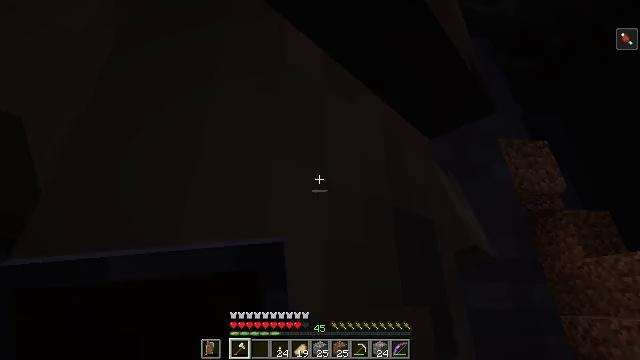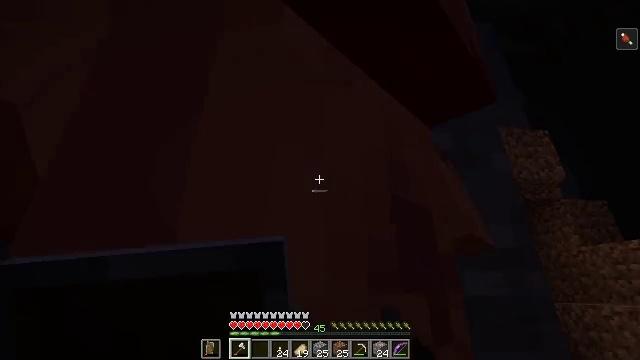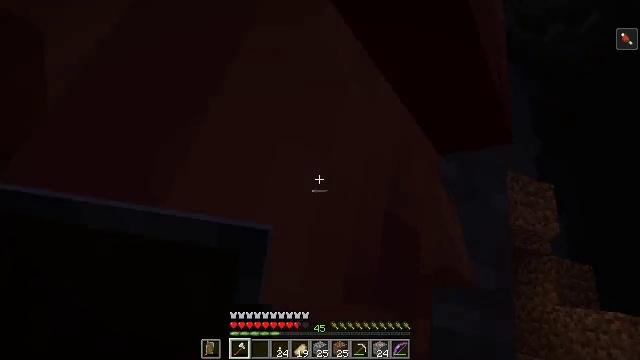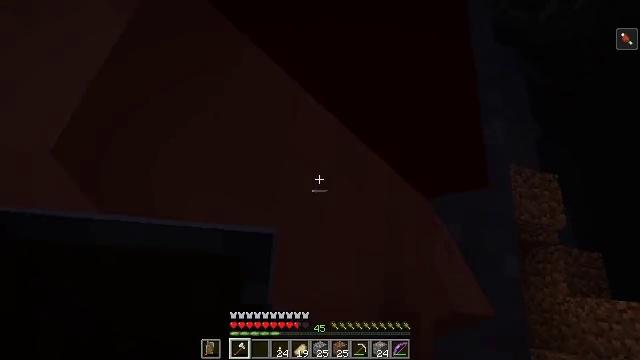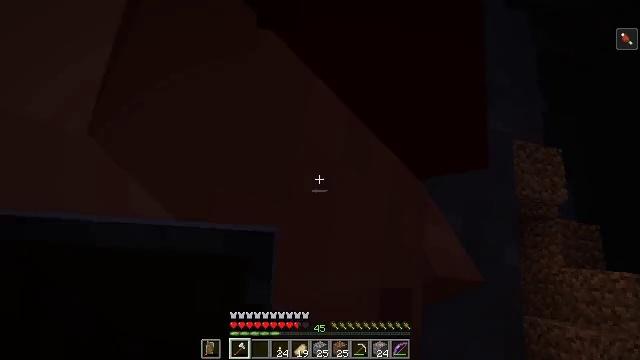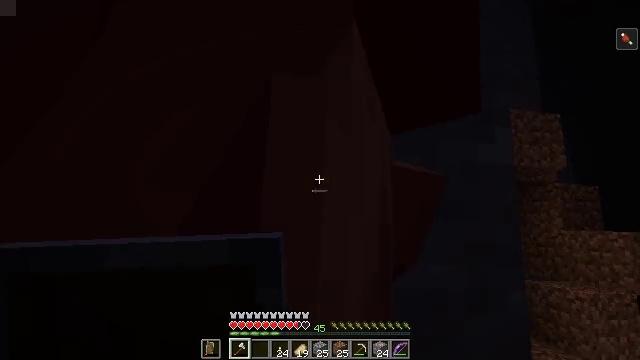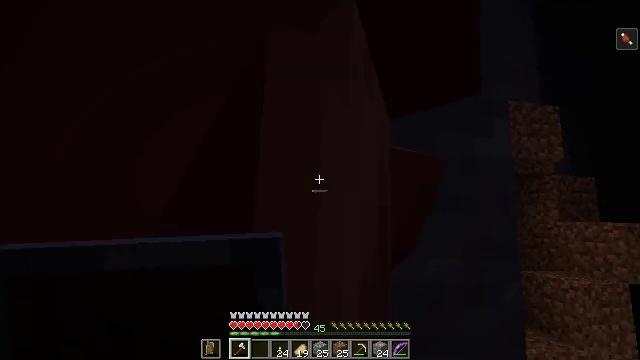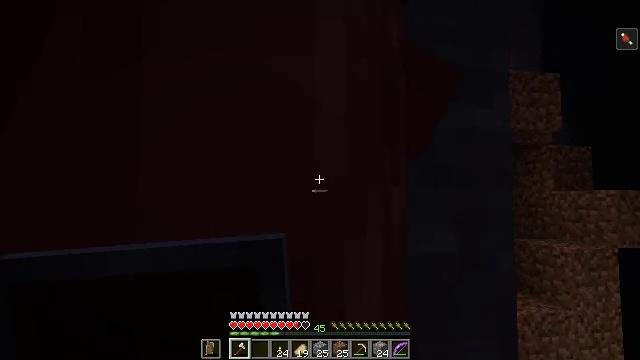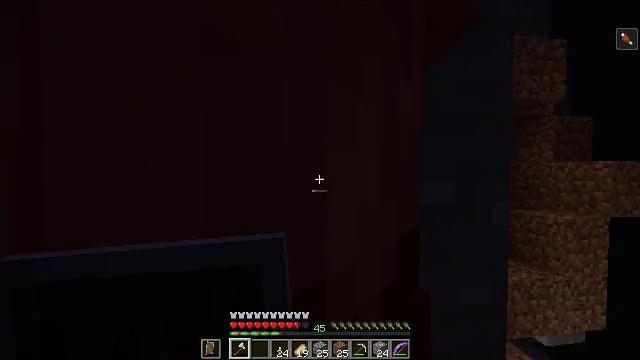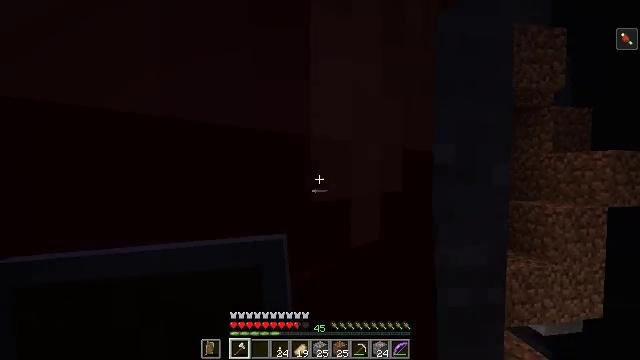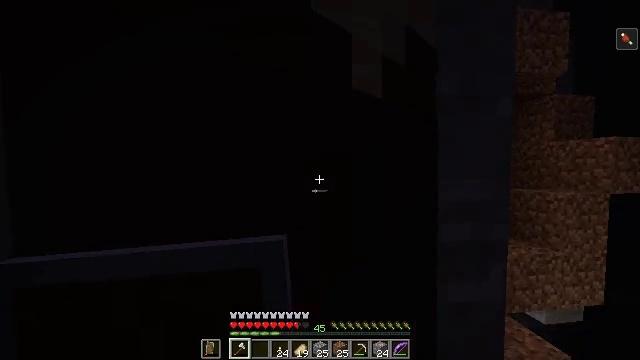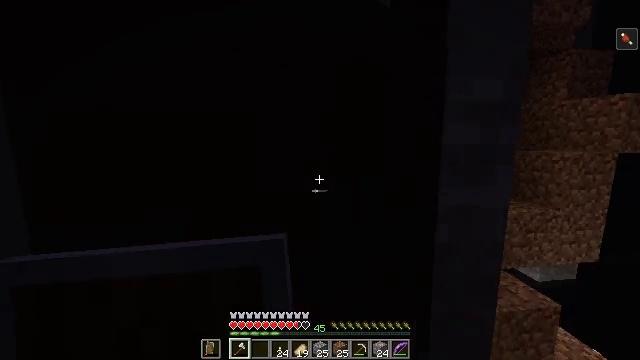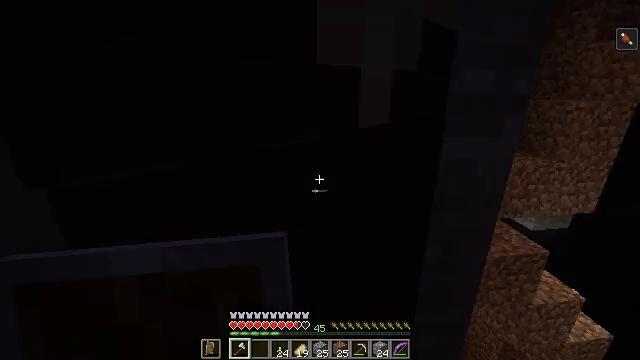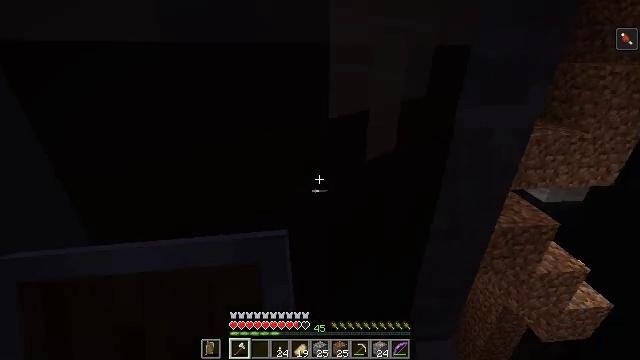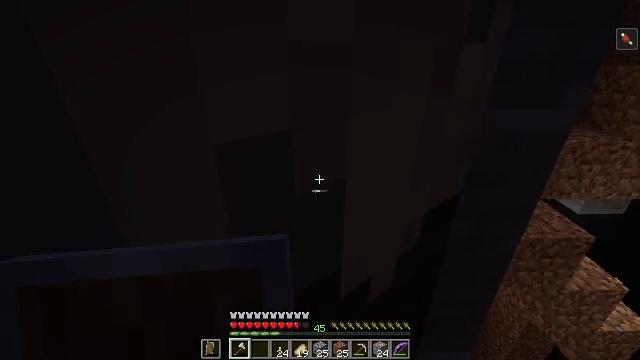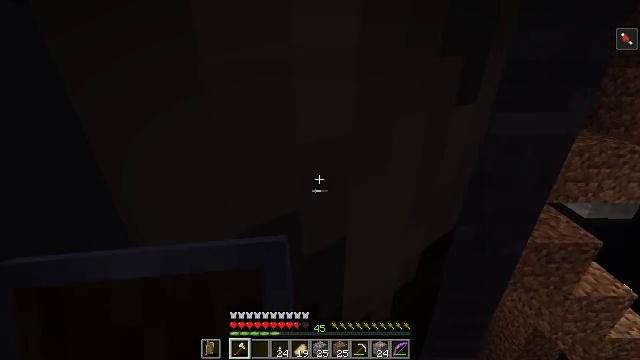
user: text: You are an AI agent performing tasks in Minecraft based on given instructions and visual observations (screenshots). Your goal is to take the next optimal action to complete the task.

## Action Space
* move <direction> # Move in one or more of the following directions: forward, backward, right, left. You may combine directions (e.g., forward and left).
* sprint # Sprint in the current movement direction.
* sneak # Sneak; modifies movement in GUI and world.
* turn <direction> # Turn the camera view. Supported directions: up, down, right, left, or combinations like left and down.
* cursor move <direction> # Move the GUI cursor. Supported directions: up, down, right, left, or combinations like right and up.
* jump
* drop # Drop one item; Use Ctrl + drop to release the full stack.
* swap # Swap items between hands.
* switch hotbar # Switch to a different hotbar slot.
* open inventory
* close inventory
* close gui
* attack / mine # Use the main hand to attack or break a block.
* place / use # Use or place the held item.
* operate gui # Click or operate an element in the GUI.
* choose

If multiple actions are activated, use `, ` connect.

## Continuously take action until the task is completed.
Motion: motion action
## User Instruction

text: Combat the husk.
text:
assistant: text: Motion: sneak, turn down, attack / mine
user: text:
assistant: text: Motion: sneak, attack / mine
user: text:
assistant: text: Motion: sneak, turn down
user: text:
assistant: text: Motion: move left, sneak, turn down, attack / mine
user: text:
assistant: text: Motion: move left, sneak, turn down, attack / mine
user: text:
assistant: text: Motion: move left, sneak, turn down, attack / mine
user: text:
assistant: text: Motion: move left, sneak, turn down, attack / mine
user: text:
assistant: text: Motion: move left, sneak, turn down, attack / mine
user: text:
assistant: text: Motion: sneak, attack / mine
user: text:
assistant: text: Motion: sneak, attack / mine
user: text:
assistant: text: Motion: sneak, turn down, attack / mine
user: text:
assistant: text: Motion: sneak, turn down, attack / mine
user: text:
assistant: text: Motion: sneak, turn left and down, attack / mine
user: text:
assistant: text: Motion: sneak, turn left, attack / mine
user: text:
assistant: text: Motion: sneak
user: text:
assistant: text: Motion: sneak, turn down, attack / mine
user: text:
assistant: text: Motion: sneak, attack / mine
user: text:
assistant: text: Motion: sneak, turn right and down, attack / mine
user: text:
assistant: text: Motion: sneak, turn right and down, attack / mine
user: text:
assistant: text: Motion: sneak, turn right and down, attack / mine
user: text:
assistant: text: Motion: sneak, attack / mine